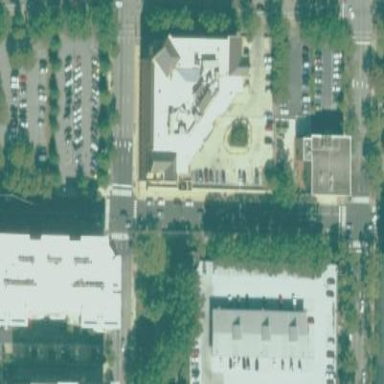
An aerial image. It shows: Commercial building that serves as school.